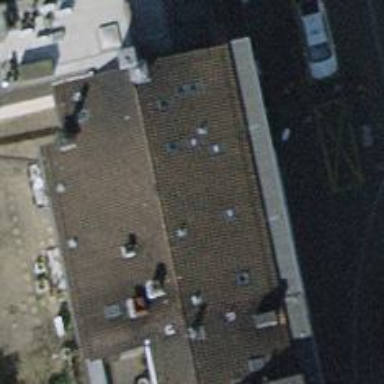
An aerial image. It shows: Restaurant.